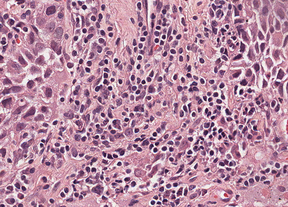
Tumor epithelial tissue: yes
Tumor-associated stroma tissue: yes
Normal tissue: no